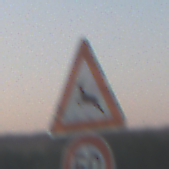
Verkehrszeichen: WildwechselRechts
Zusatzzeichen unten: Geschwindigkeit50
Umgebung: Outdoor, Nature
Tageszeit: SunriseSunset
Wetter: Clear
Licht: Natural
Jahreszeit: Winter
Kontrast: LowContrast